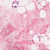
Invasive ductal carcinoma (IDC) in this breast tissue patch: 0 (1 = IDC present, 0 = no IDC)